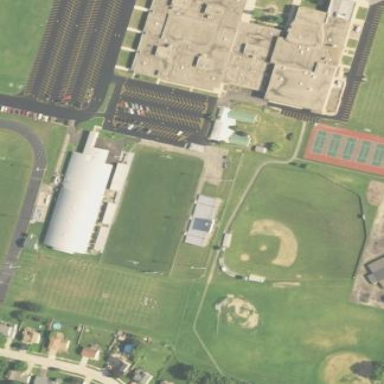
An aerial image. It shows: School.